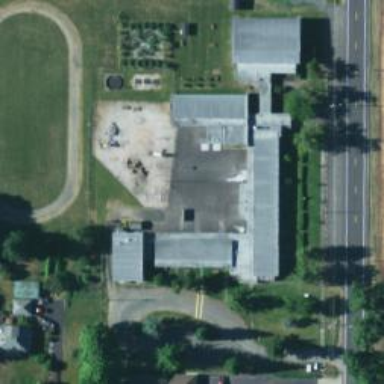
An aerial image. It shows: School building.